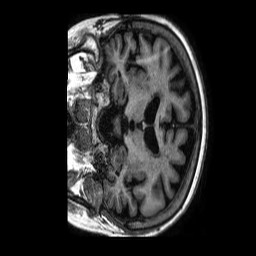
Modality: T1w
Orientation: coronal
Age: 85
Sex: female
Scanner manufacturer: philips
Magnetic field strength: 1.5 T
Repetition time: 0.00835 s
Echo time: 0.003847 s